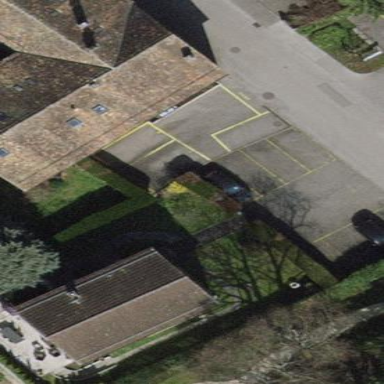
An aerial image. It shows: Parking area with surface.